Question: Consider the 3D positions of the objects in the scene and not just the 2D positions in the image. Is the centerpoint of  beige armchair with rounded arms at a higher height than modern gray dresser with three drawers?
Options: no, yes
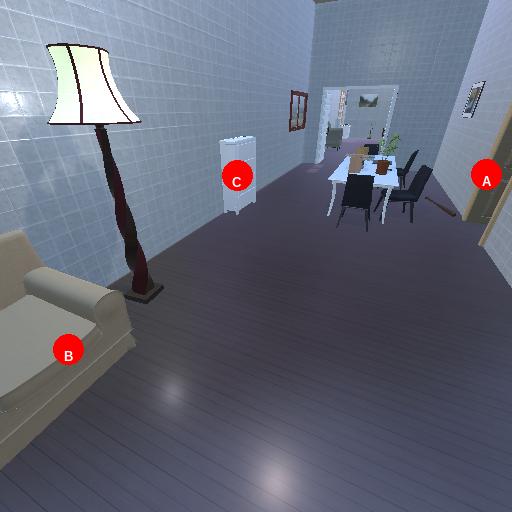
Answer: no